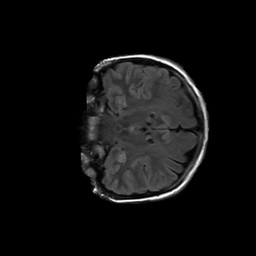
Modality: FLAIR
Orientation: coronal
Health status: ill
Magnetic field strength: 3 T